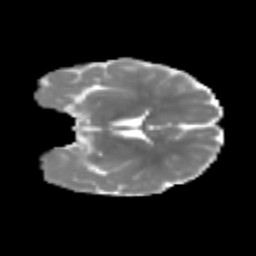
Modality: MD
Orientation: coronal
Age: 6
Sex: male
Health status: healthy